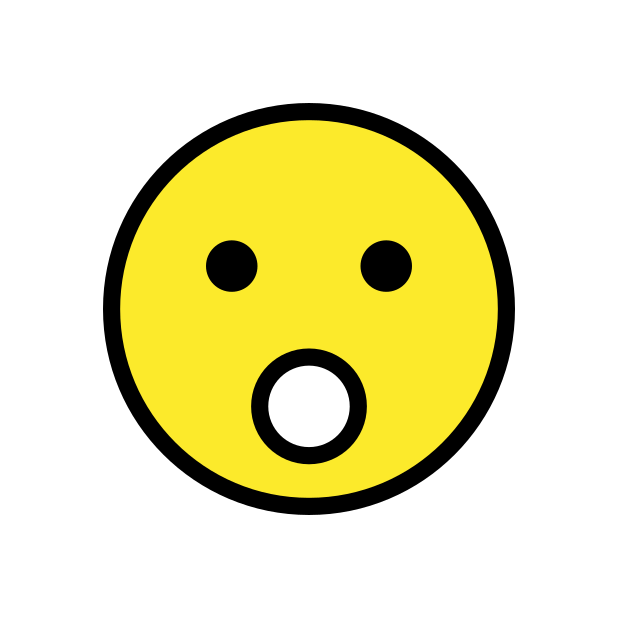
face with open mouth